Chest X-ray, PA view. Patient: 26 years old, sex F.
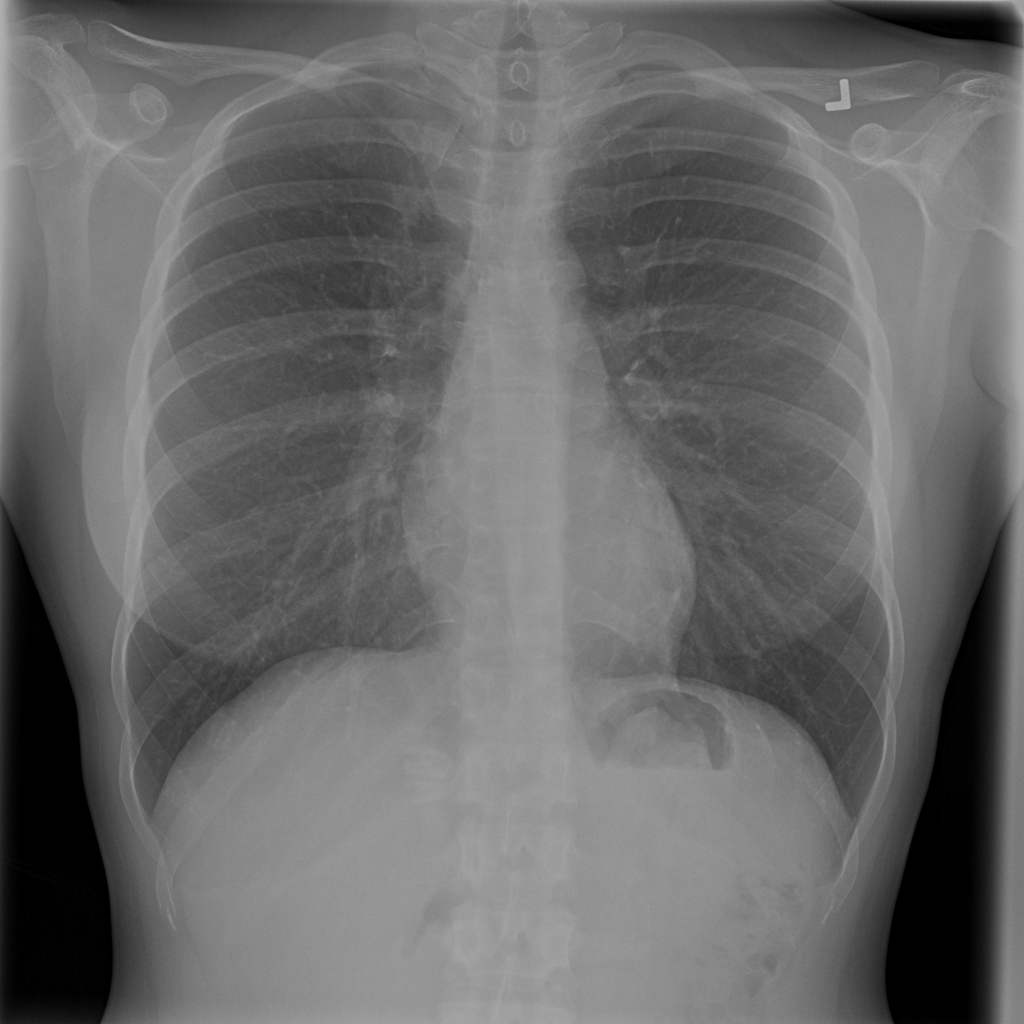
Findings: No Finding